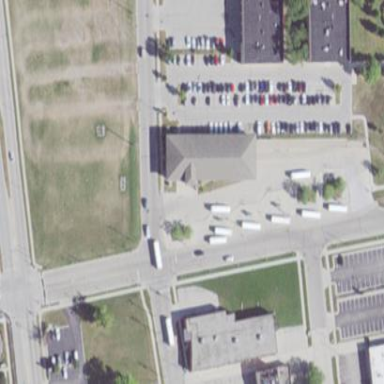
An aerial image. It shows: Bus station that also serves as public transport station.